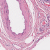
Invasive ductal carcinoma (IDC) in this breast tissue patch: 0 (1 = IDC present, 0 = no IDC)